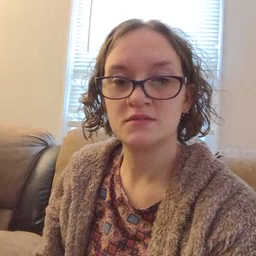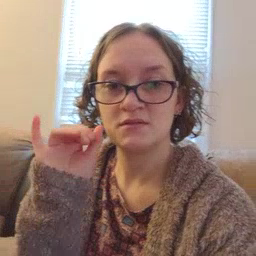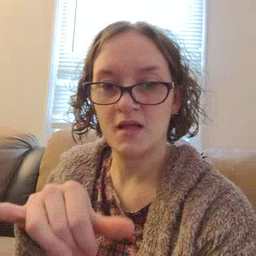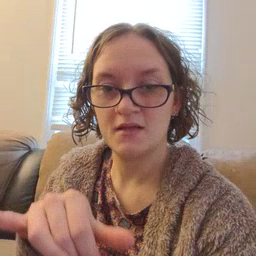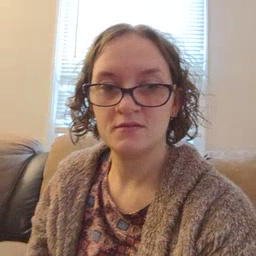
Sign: stay